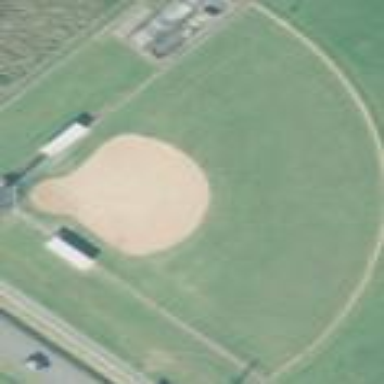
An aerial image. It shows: Baseball pitch for leisure and sports activities.